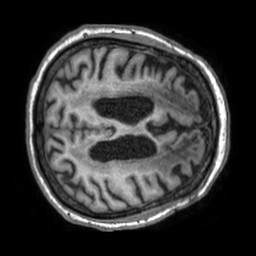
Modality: T1w
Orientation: axial
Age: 67
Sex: female
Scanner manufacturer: philips
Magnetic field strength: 1.5 T
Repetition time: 0.007139 s
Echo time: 0.003234 s